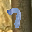
Label: 7